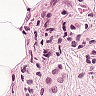
Metastatic tissue present: yes